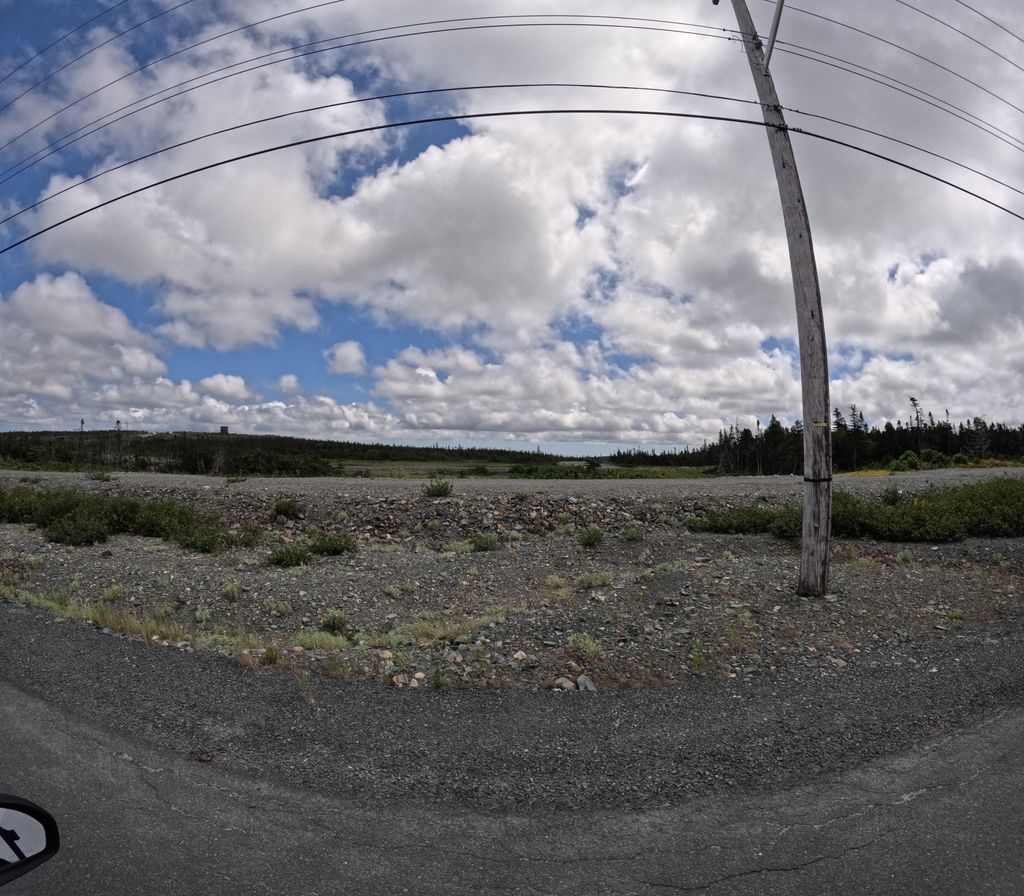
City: st_johns